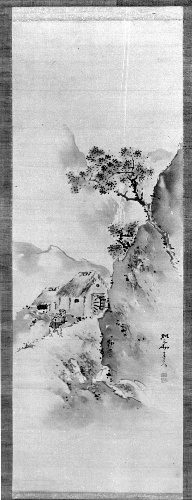
Artist: Kishi Ganryo
Artist bio: 1798–1852
Date: 19th century
Object type: Hanging scroll
Classification: Paintings
Medium: Hanging scroll; ink and color on silk
Culture: Japan
Dimensions: Image: 38 5/16 × 13 9/16 in. (97.3 × 34.4 cm)
Overall with mounting: 70 11/16 × 17 1/8 in. (179.5 × 43.5 cm)
Overall with knobs: 70 11/16 × 19 1/4 in. (179.5 × 48.9 cm)
Department: Asian Art
Credit line: The Howard Mansfield Collection, Purchase, Rogers Fund, 1936
Accession year: 1936
Repository: Metropolitan Museum of Art, New York, NY
Tags: Watermills|Mountains